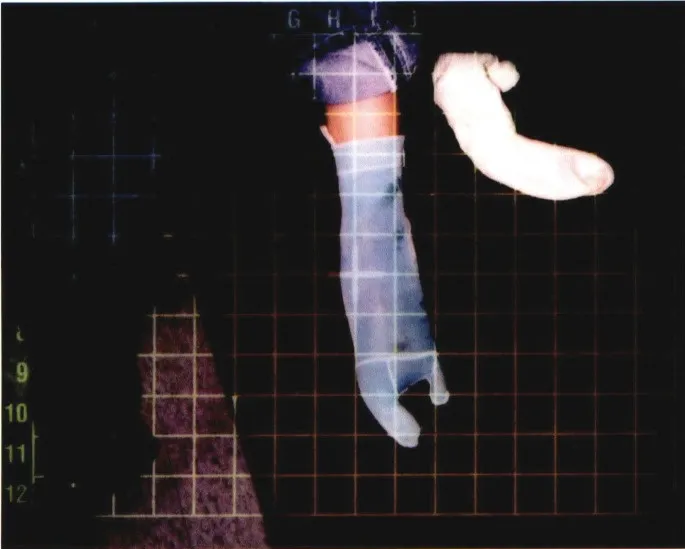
Custom made pressure garment for left foot and ankle.
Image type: radiology (ct)